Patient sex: M
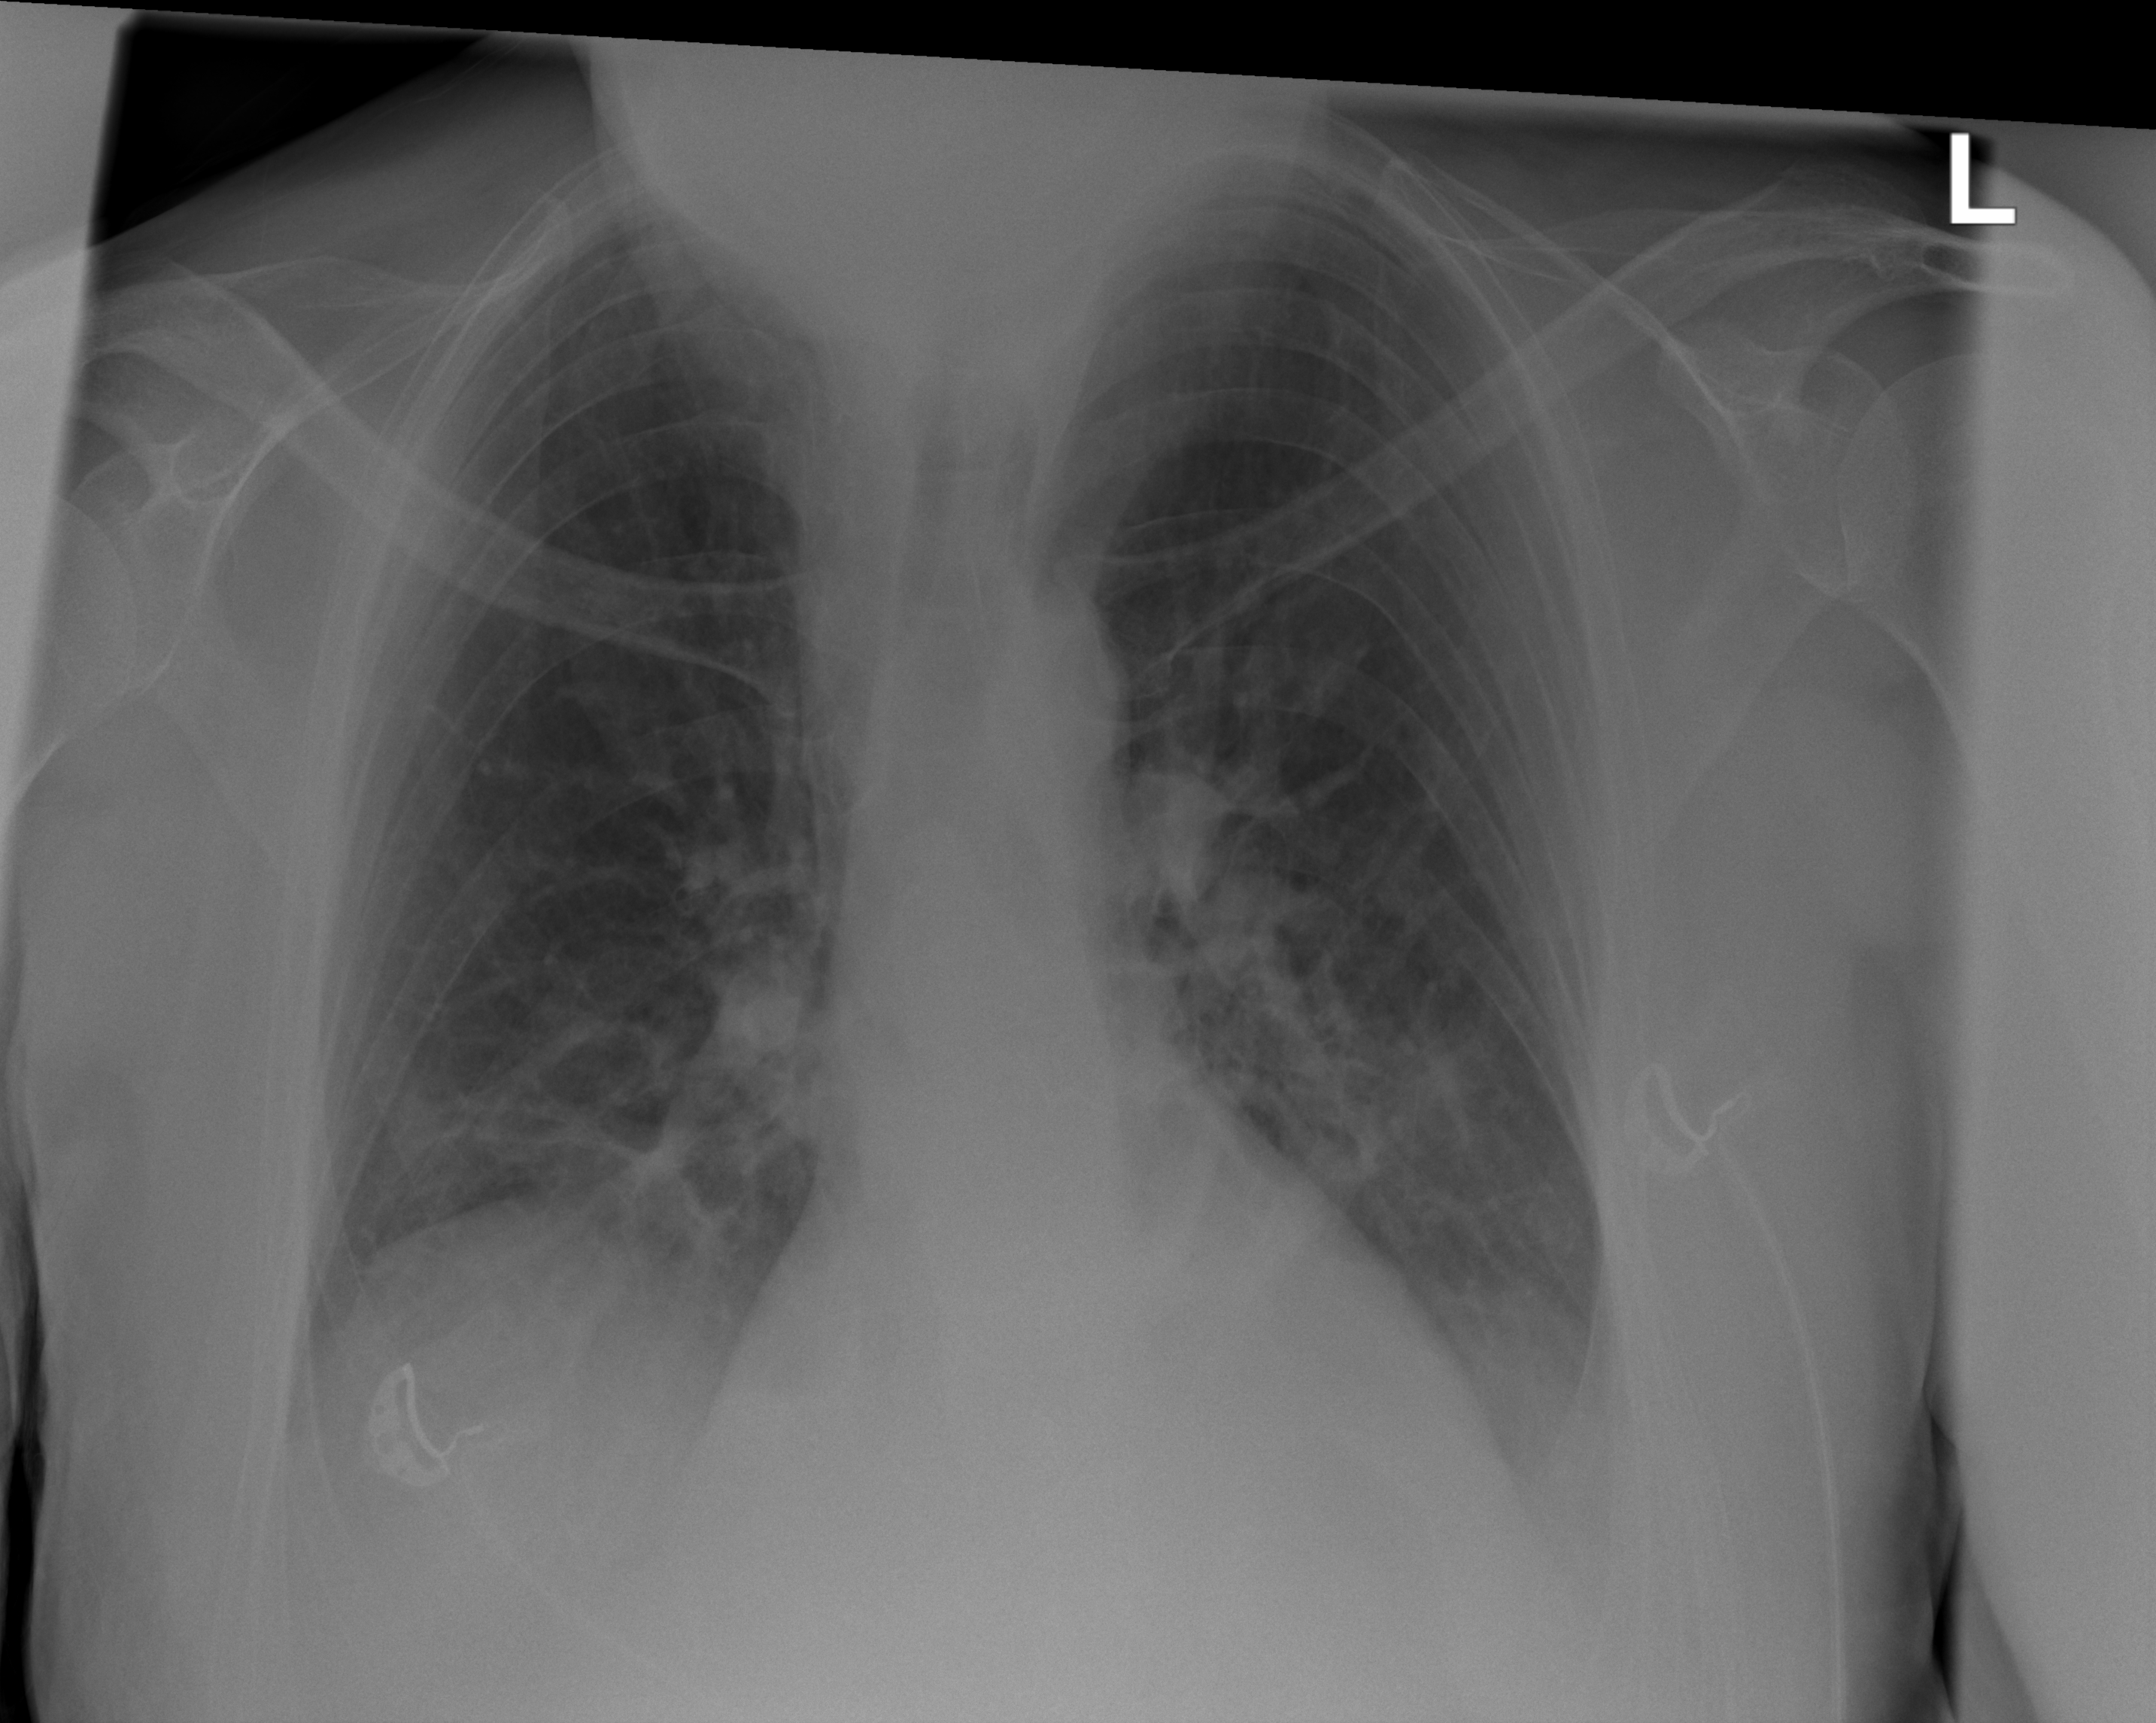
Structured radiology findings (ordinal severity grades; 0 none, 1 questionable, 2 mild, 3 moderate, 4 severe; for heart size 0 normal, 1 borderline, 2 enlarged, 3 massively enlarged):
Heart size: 0
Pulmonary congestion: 1
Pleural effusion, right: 2
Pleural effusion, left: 2
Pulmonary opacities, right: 0
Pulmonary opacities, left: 0
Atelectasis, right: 2
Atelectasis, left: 2